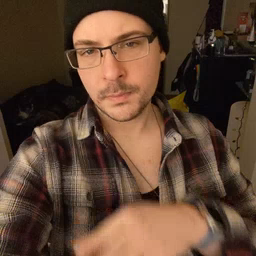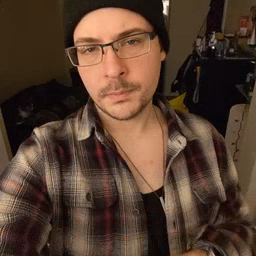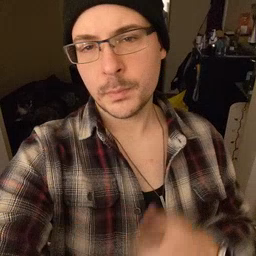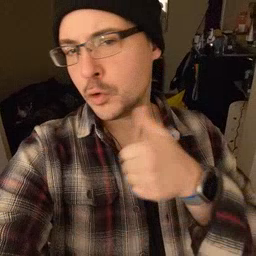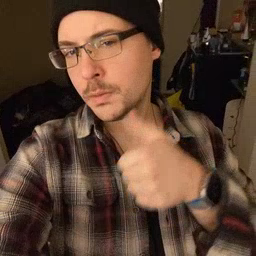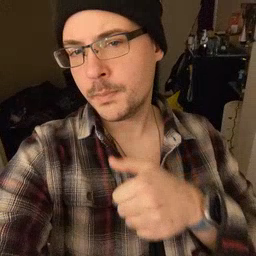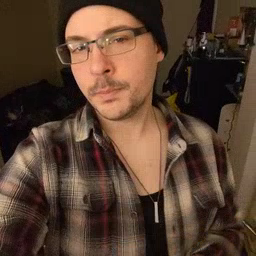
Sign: girl